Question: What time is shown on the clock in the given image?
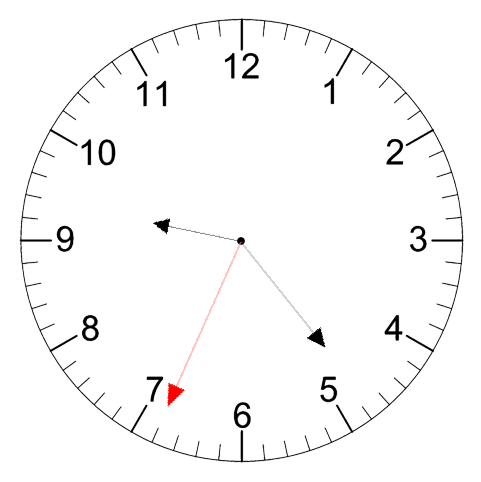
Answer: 09:23:34